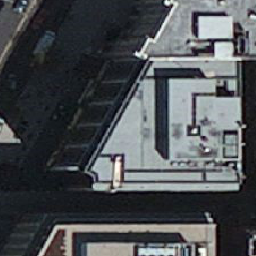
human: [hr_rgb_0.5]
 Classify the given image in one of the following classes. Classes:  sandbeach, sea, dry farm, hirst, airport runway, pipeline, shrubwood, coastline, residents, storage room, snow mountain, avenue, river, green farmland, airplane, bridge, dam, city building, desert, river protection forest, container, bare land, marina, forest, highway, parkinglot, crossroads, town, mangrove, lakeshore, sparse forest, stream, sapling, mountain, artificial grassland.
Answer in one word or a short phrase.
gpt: city building